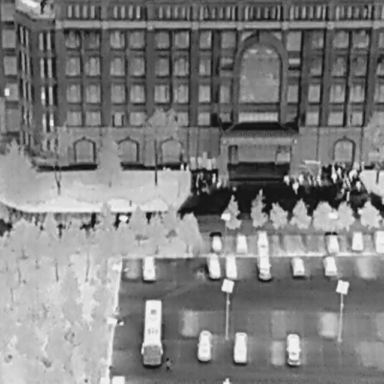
There are 39 objects shown in the infrared image, including 16 Cars, an OtherVehicle, and 22 Bicycles.